Field crop: maize
Growth stage: 2
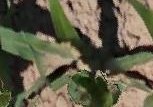
Species: maize